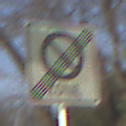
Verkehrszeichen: EndeEingeschraenktesHalteverbotZone
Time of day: SunriseSunset
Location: Outdoor (Nature)
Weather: Clear
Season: NotSpecified
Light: Natural